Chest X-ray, PA view. Patient: 46 years old, sex M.
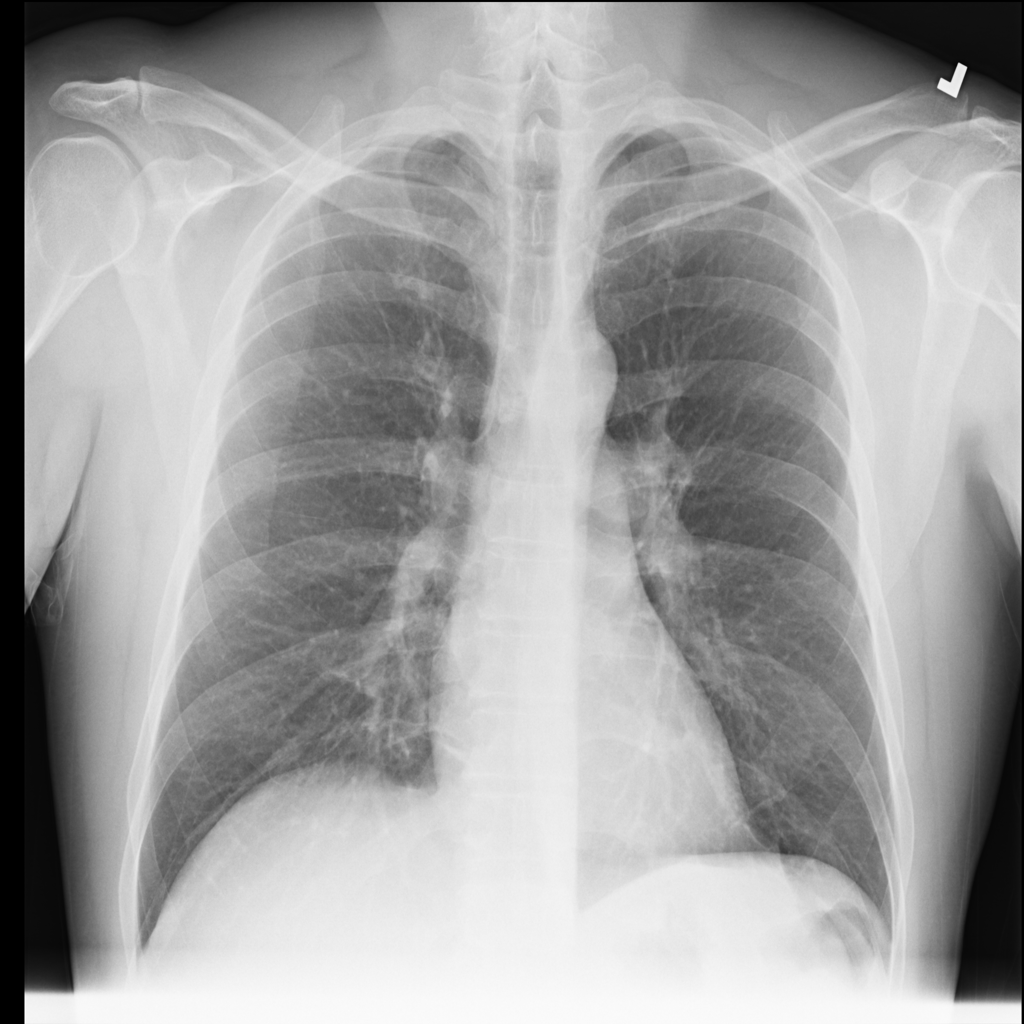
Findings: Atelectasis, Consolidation